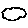
Label: cloud